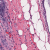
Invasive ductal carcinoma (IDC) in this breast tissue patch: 0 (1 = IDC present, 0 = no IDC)